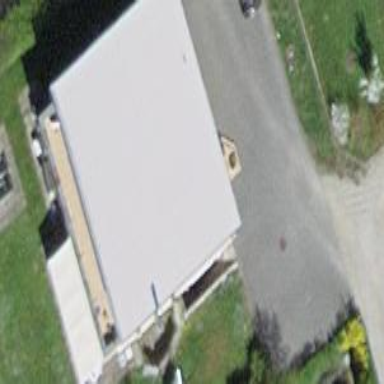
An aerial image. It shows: Simple house.